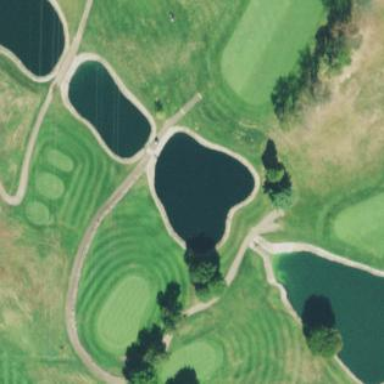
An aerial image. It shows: Water hazard on golf course.